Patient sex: F
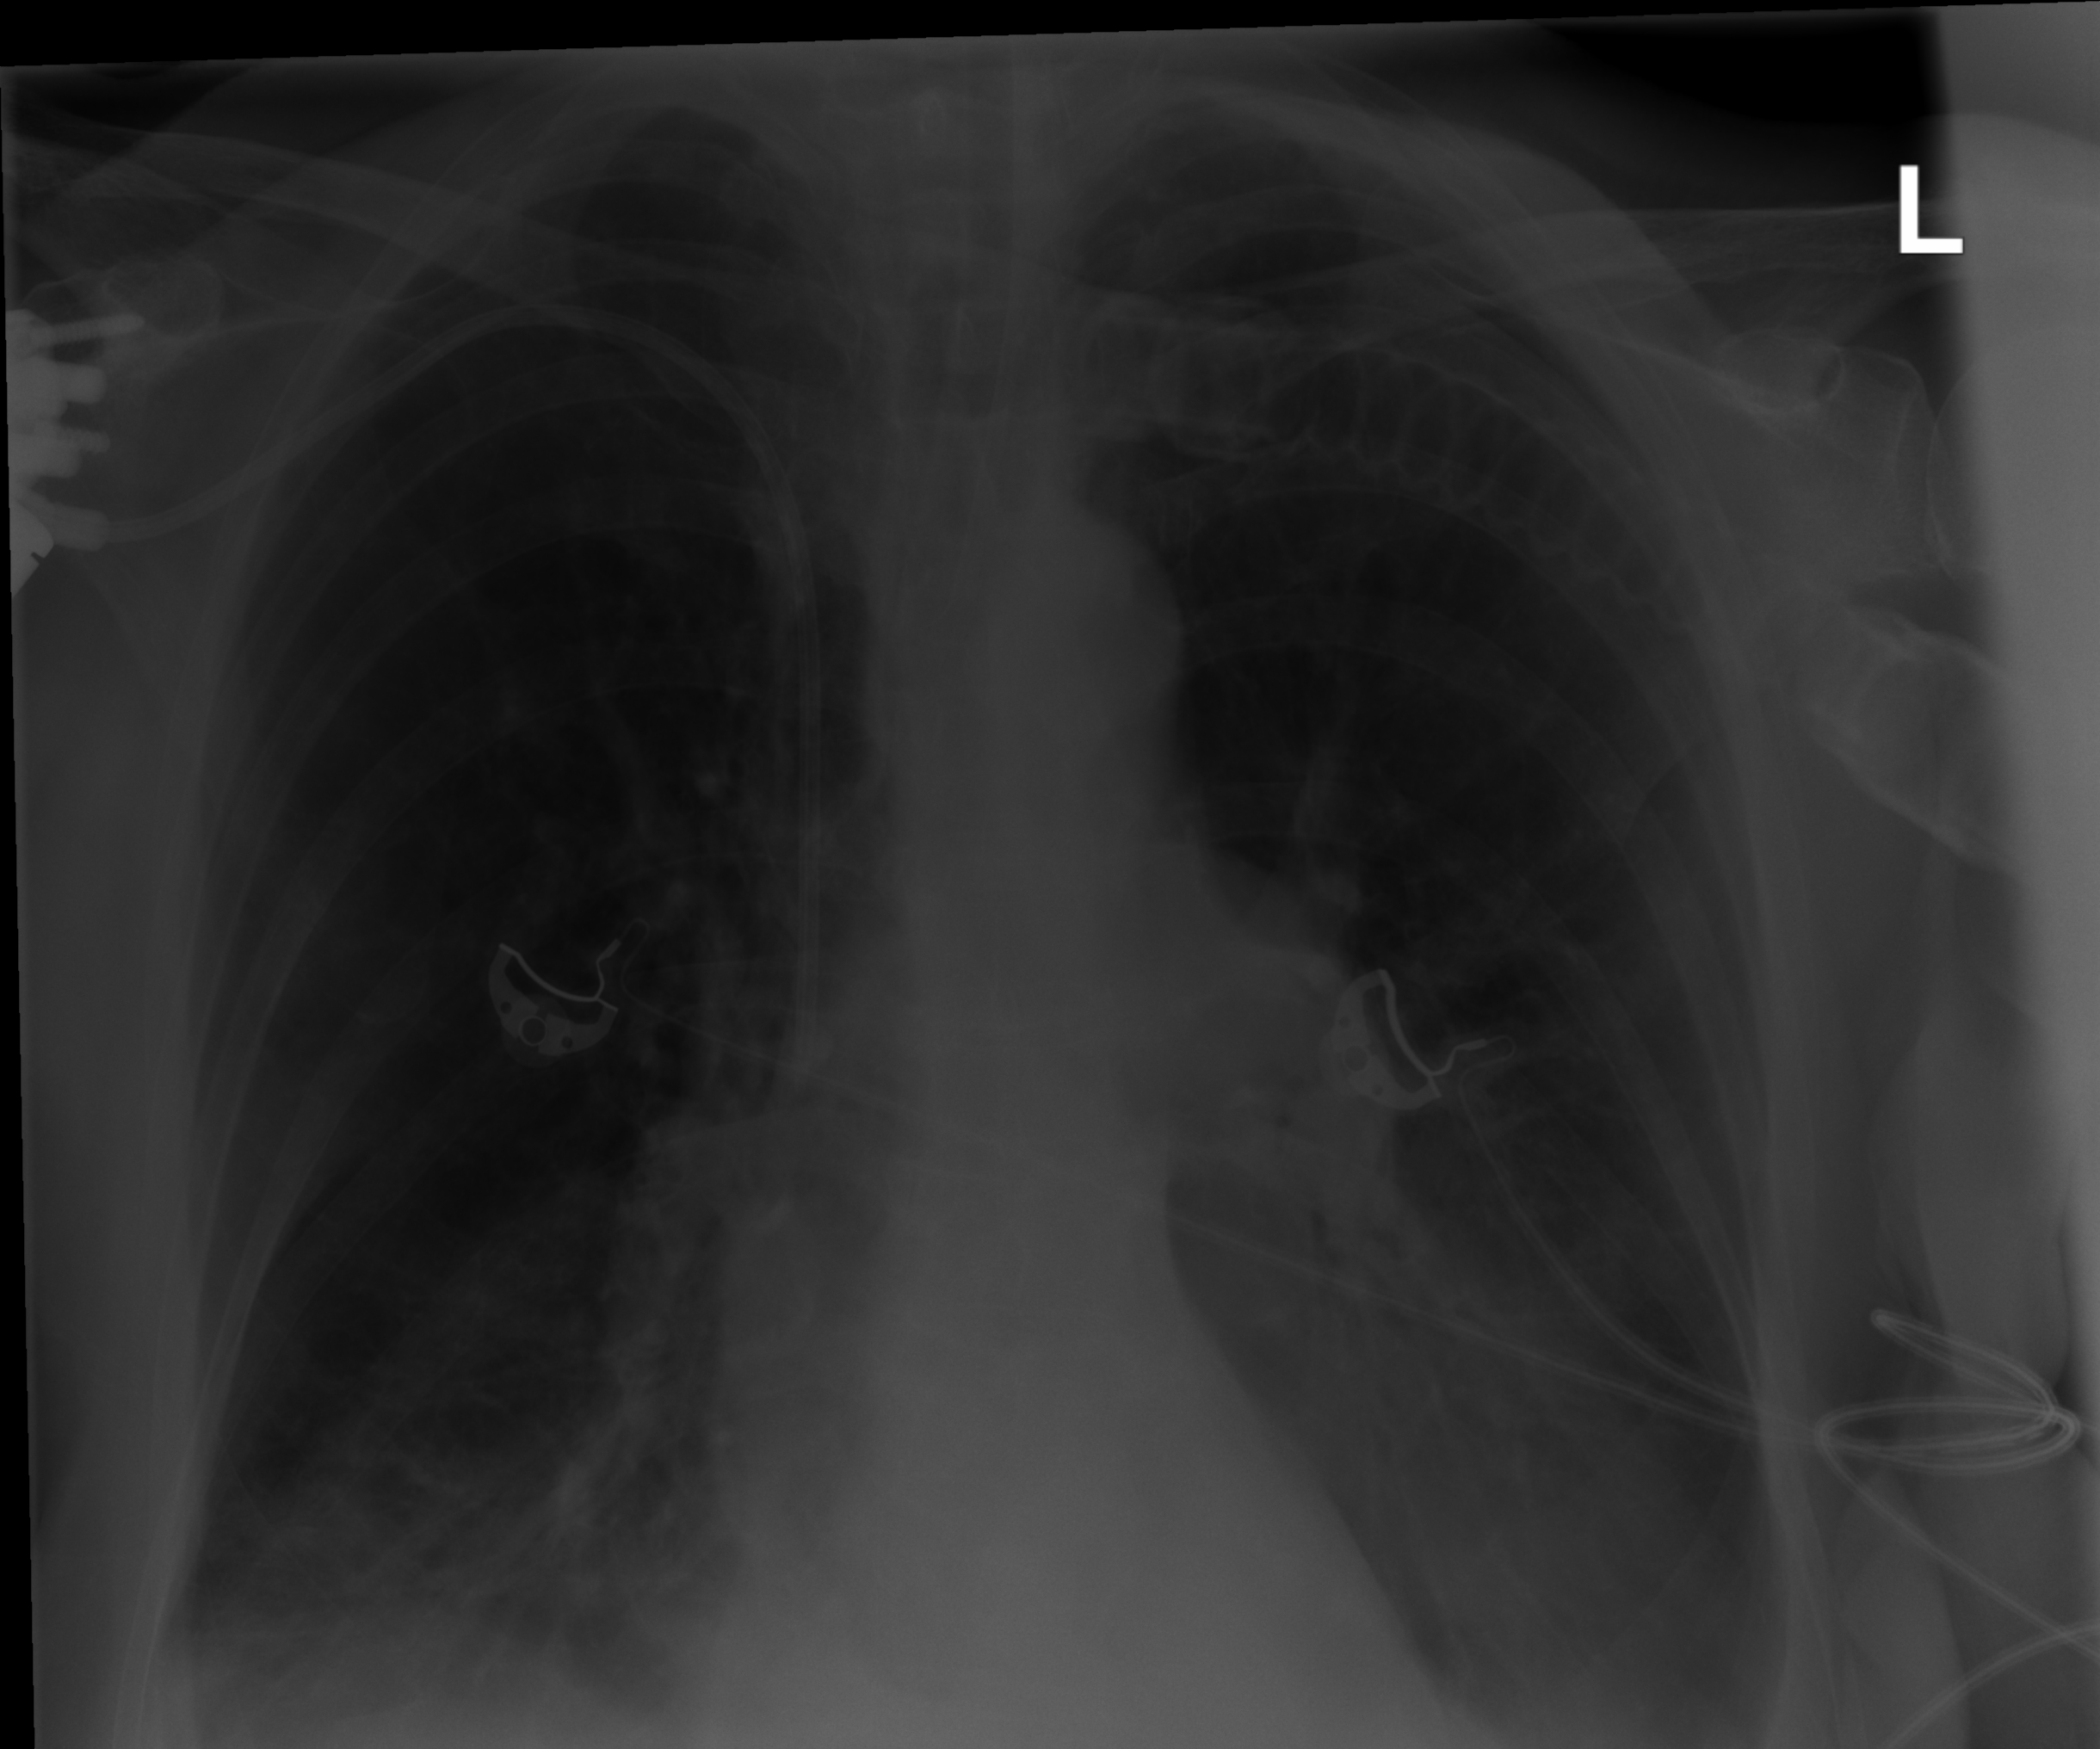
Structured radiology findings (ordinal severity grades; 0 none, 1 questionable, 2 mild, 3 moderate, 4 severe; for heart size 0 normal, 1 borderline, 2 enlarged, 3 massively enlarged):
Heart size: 0
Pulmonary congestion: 0
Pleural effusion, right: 0
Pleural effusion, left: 0
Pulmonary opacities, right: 2
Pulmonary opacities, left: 0
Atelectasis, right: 4
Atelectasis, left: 4